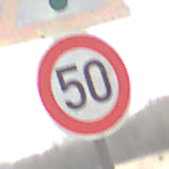
Verkehrszeichen: Geschwindigkeit50
Zusatzzeichen oben: Lichtzeichenanlage
Umgebung: Outdoor, Nature
Tageszeit: MorningAfternoon
Wetter: PartlyCloudy
Licht: Natural
Jahreszeit: Winter
Kontrast: MediumContrast